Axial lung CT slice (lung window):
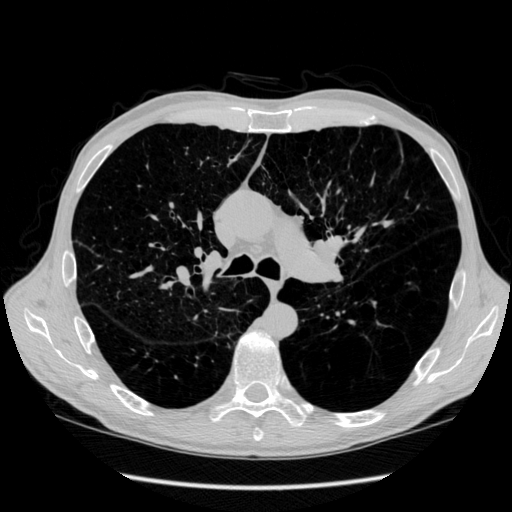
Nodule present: no